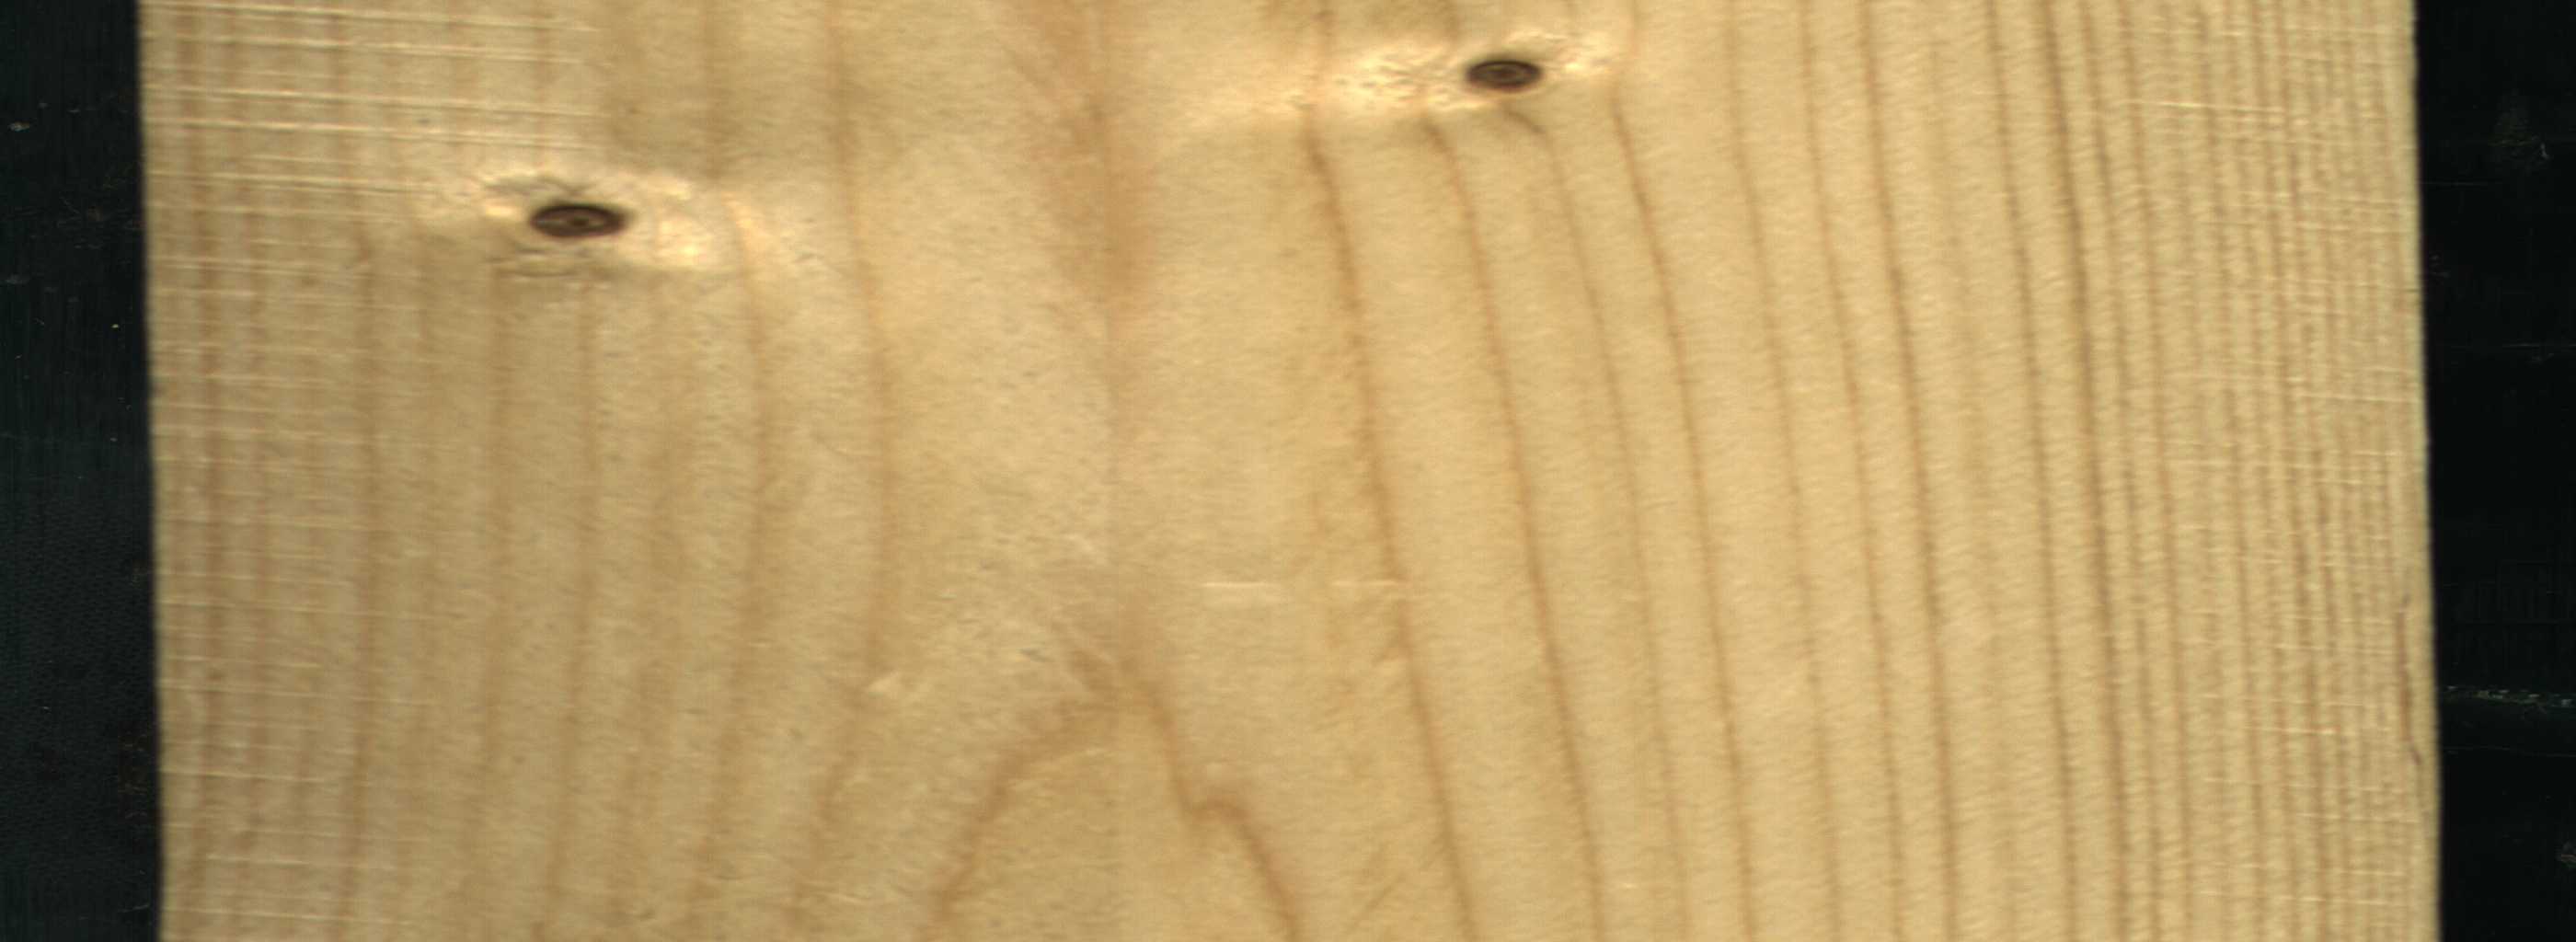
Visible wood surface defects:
Dead_Knot
Dead_Knot